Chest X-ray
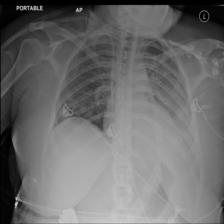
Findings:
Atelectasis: negative
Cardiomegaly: negative
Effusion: positive
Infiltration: negative
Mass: negative
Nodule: negative
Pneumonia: negative
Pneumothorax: negative
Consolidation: negative
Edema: negative
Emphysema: negative
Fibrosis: negative
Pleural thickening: negative
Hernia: negative